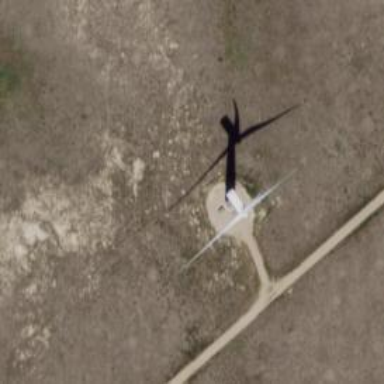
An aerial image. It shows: Wind power generator with wind turbines.